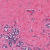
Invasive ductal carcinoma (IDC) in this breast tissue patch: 0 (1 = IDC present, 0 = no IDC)